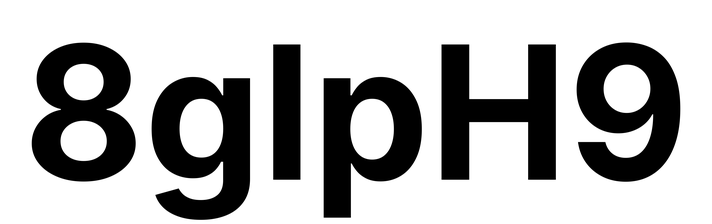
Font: Inter_Bold